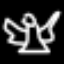
Label: angel